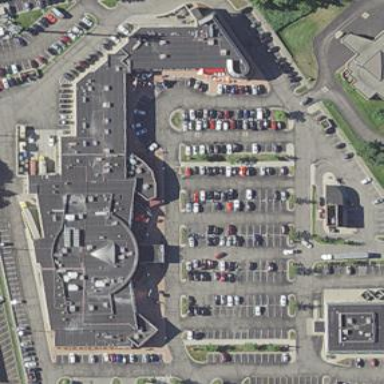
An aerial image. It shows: Retail area.